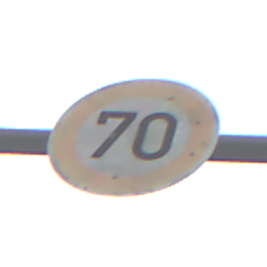
Verkehrszeichen: Geschwindigkeit70
Umgebung: Outdoor, Nature
Tageszeit: MorningAfternoon
Wetter: Overcast
Licht: Natural
Jahreszeit: NotSpecified
Kontrast: LowContrast